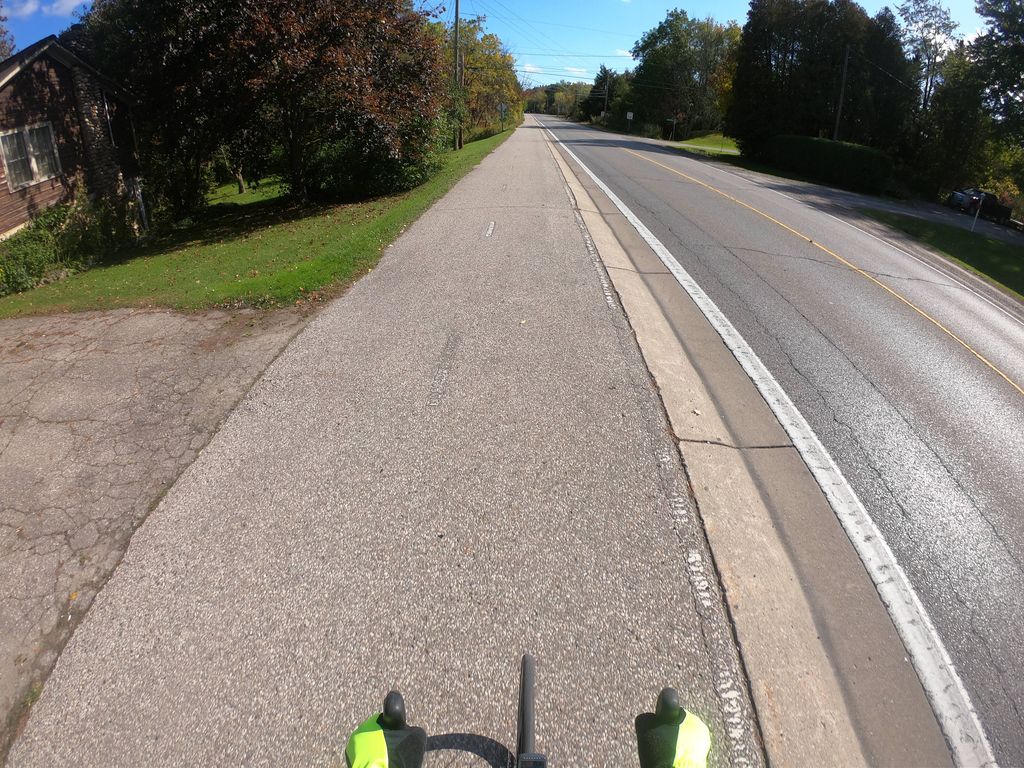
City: kitchener-waterloo